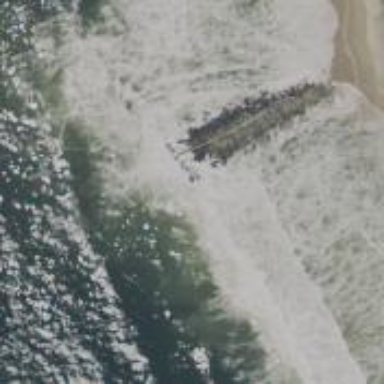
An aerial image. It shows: Breakwater structure.